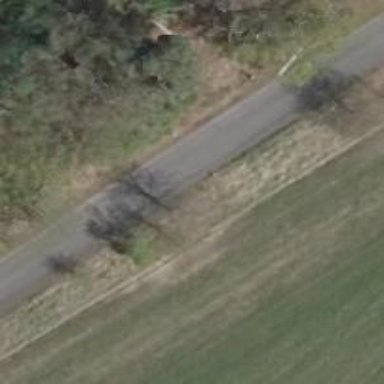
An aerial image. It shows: Deciduous broadleaved tree.